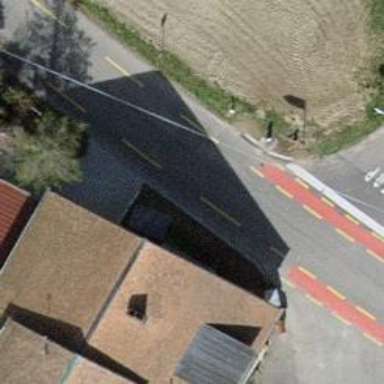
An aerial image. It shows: Bus stop equipped with public transport stop position.